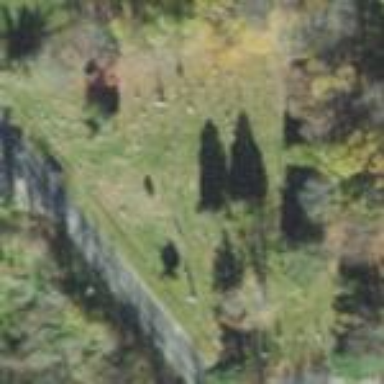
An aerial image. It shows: Cemetery.